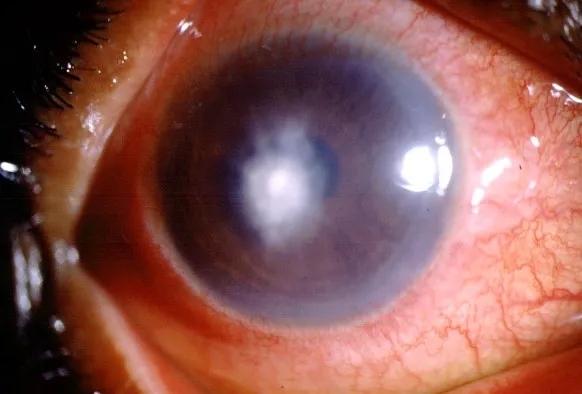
Slit lamp biomicroscopy of cornea of case 1 in diffuse illumination with central mid to deep stromal infiltrate and surrounding stromal edema.
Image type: ophthalmic_imaging (slit_lamp_photograph)